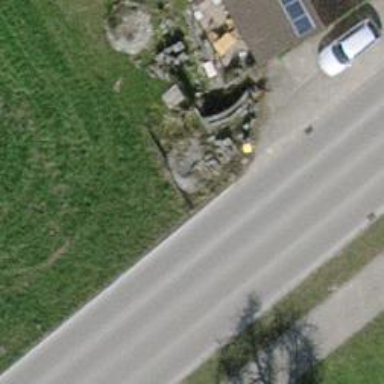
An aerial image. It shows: Post box is visible.